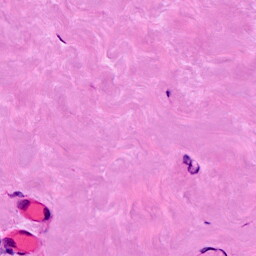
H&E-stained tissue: Breast